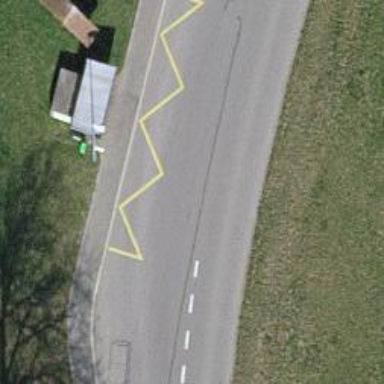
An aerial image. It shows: Public transport stop position.